Interaction volume radius: 5 \u00c5
Interaction volume height: 35 \u00c5
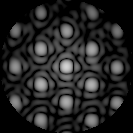
Disorder parameter: 0.1698